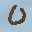
Label: 0